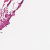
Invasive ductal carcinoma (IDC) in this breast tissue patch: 0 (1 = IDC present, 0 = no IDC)